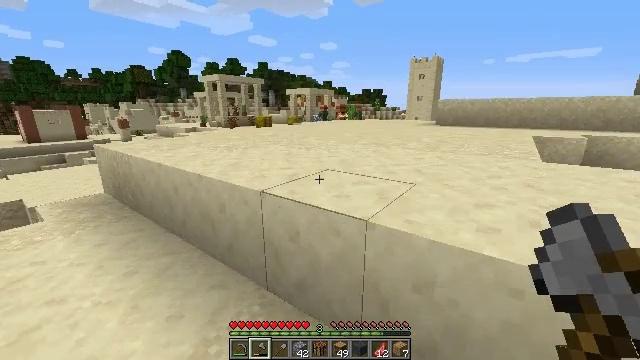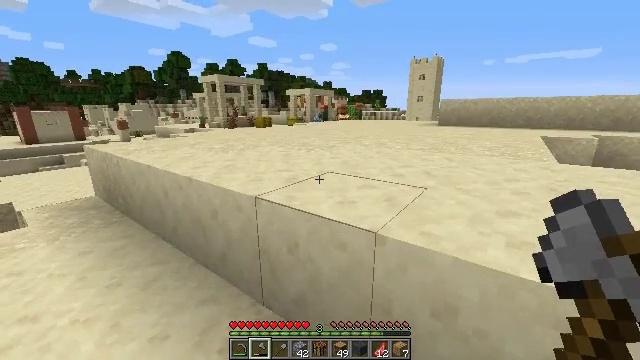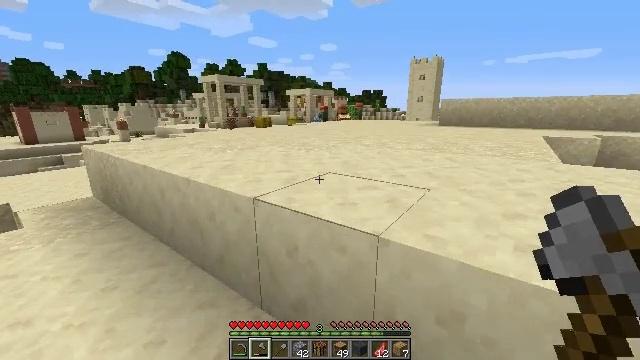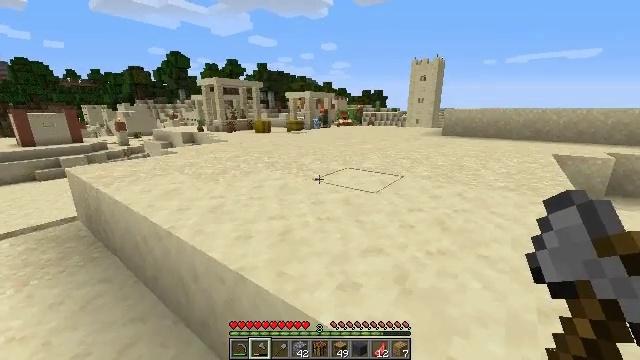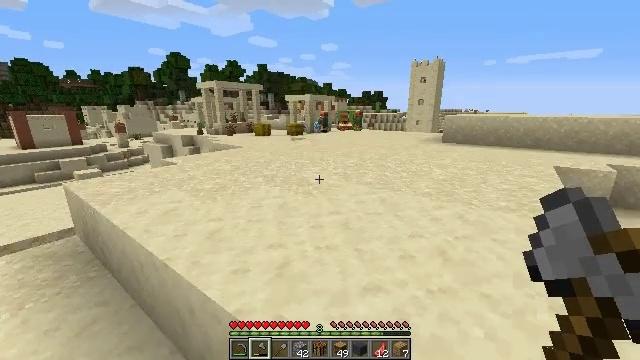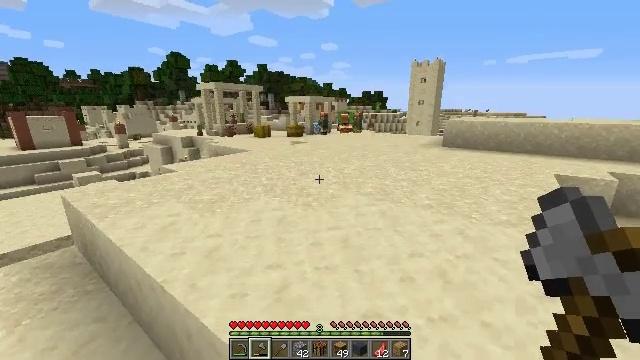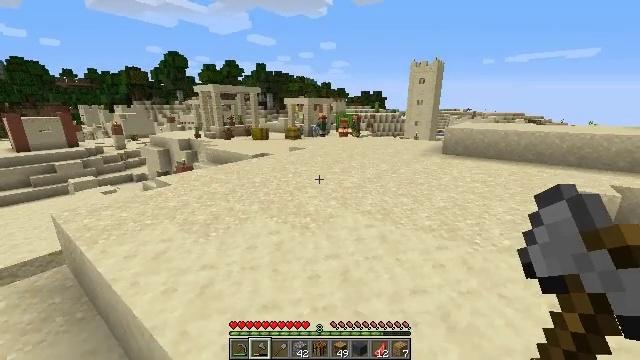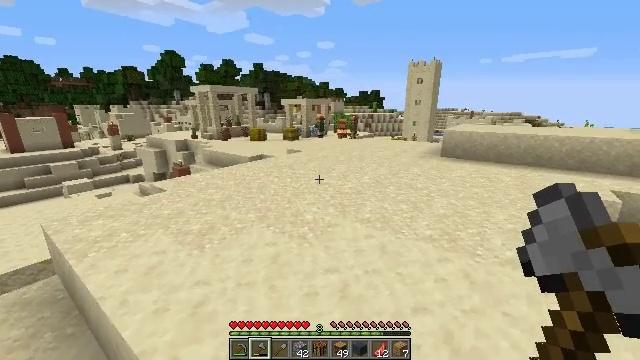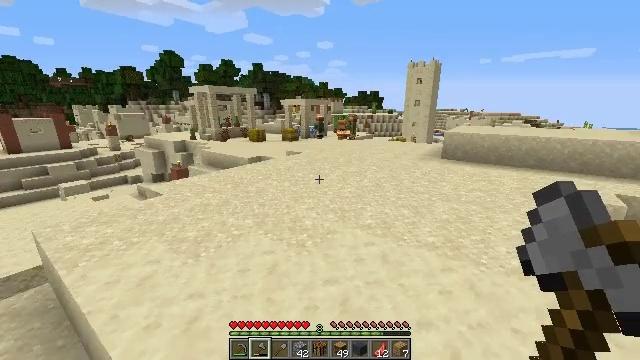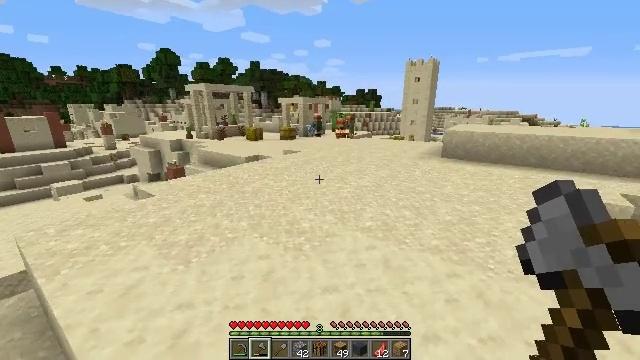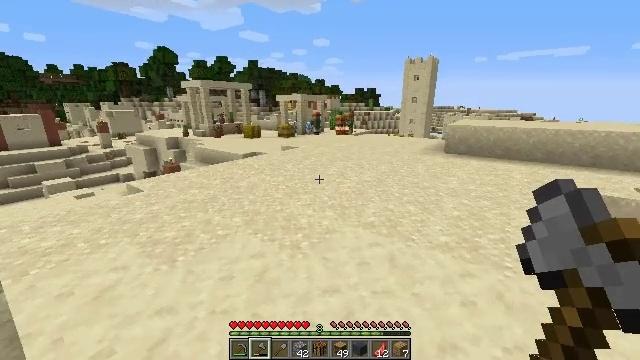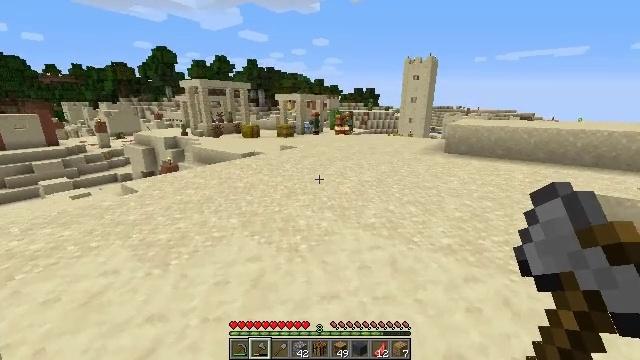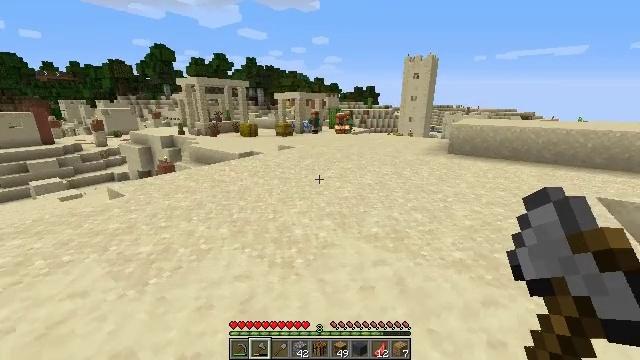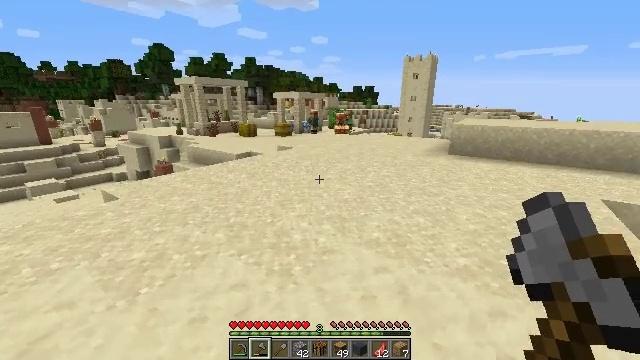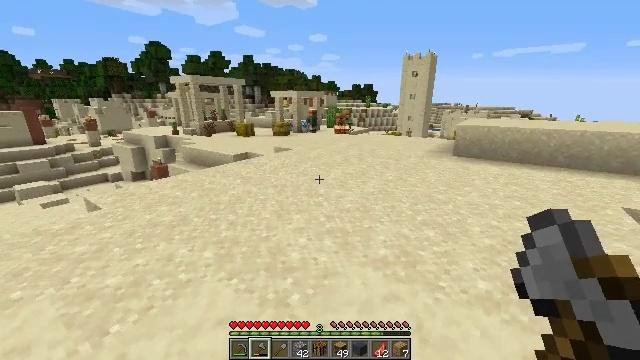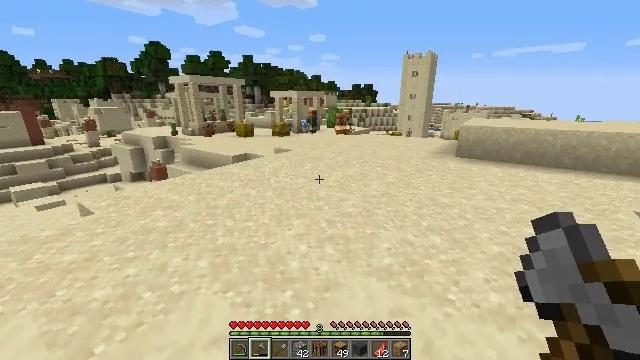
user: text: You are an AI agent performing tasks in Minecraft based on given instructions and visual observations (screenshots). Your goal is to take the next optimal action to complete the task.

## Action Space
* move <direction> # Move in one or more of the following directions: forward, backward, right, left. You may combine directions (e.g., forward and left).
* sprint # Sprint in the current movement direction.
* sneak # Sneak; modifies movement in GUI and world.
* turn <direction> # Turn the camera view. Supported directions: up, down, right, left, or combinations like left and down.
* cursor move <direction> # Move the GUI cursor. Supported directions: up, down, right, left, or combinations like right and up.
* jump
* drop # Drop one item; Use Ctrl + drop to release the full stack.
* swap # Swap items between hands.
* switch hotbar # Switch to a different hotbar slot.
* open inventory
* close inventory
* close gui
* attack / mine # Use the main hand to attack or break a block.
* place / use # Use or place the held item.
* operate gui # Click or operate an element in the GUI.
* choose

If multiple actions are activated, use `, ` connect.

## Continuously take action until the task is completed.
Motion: motion action
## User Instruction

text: Kill the rabbit.
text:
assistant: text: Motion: move forward
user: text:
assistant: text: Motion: move forward
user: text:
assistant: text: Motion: move forward, jump
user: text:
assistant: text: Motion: move forward, jump
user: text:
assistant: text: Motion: move forward, jump
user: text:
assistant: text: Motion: move forward, jump
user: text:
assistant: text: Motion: move forward
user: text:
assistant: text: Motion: move forward
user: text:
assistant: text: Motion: move forward
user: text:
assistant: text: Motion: move forward
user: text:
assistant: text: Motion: move forward
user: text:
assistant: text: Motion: move forward
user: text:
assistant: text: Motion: move forward
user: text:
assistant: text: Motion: move forward
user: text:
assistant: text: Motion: move forward
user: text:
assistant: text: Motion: move forward
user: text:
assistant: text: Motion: move forward
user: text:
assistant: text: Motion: move forward
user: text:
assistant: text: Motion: move forward
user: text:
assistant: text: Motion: move forward
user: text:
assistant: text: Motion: move forward
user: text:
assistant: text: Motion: move forward
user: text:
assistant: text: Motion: move forward
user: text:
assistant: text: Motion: move forward
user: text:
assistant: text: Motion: move forward
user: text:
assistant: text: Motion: move forward
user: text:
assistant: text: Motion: move forward
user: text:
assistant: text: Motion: move forward
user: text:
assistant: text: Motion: move forward
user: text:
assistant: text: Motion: move forward